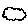
Label: cloud